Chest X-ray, PA view. Patient: 65 years old, sex F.
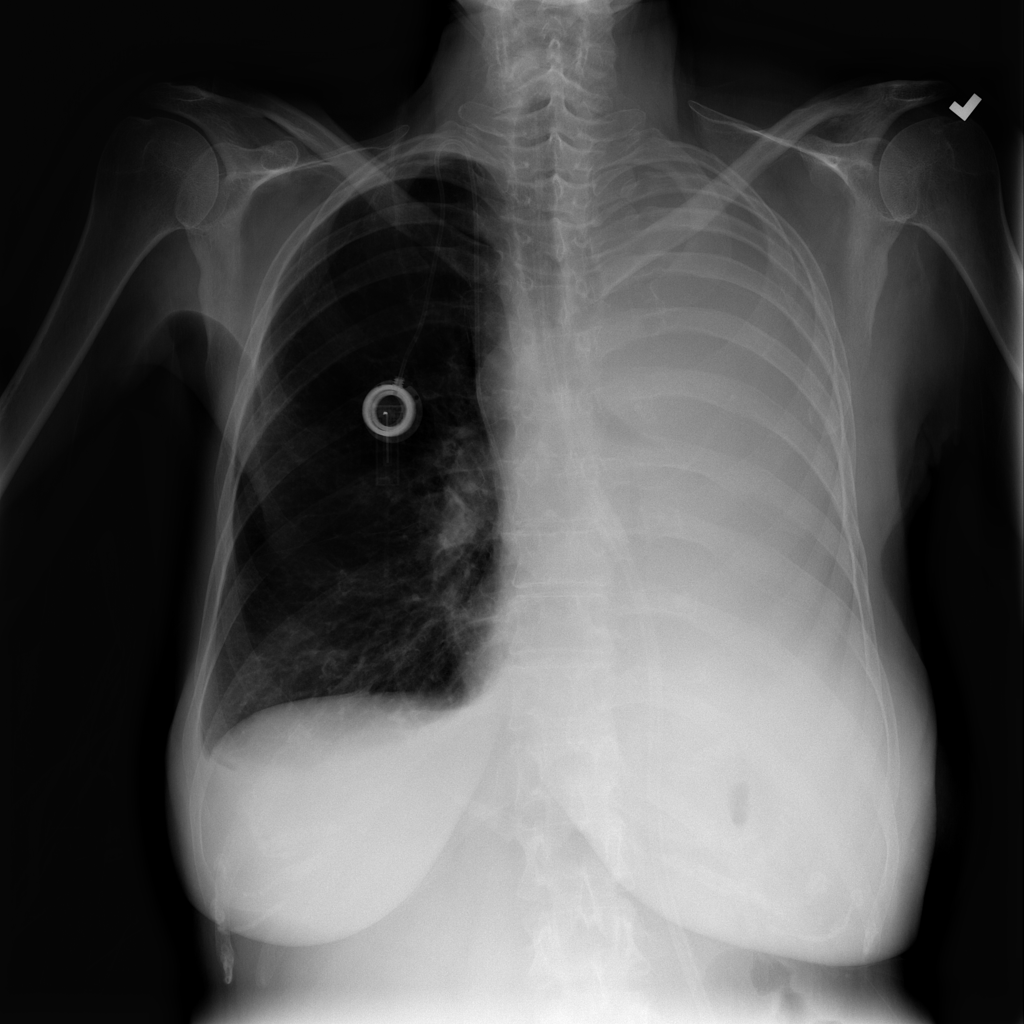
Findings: Consolidation, Effusion